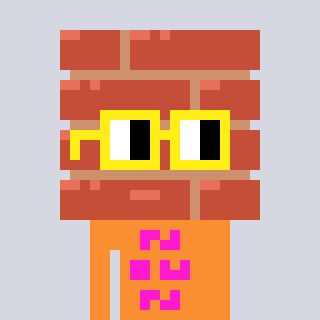
a pixel art character with square yellow glasses, a wall-shaped head and a orange-colored body on a cool background